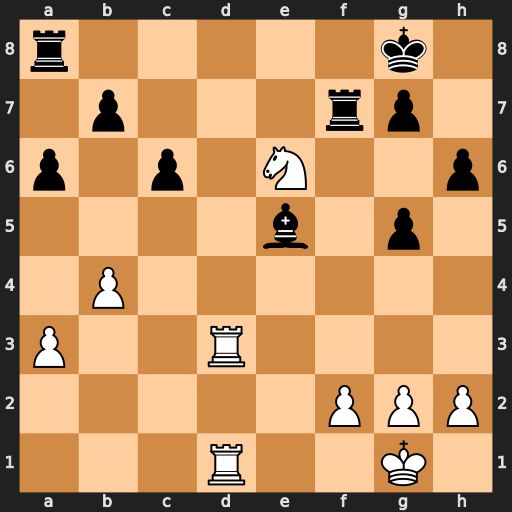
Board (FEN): r5k1/1p3rp1/p1p1N2p/4b1p1/1P6/P2R4/5PPP/3R2K1
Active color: w
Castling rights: -
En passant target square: -
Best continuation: Rd8+ Rxd8 Rxd8+ Kh7 Nf8+ Rxf8 Rxf8